Question: In Visual Studio 2010 I have applied a different color scheme and installed a productivity tool (Teleriks JustCode)... now where every my cursor is the background color of the entire line is light gray. It's really annoying and I'm not sure what is causing it. Has anyone seen this? If so do you know how to turn it off?

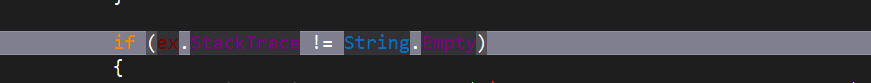
Answer: I guess it's the 'Highlight current line' option of or
### Deactivate in Resharper
'''
Resharper > Options > Editor > Untick "Highlight current line"
'''
### Deactivate in Productivity Power Tools
'''
Tools > Options > Productivity Power Tools > "Highlight current line" to Off
'''